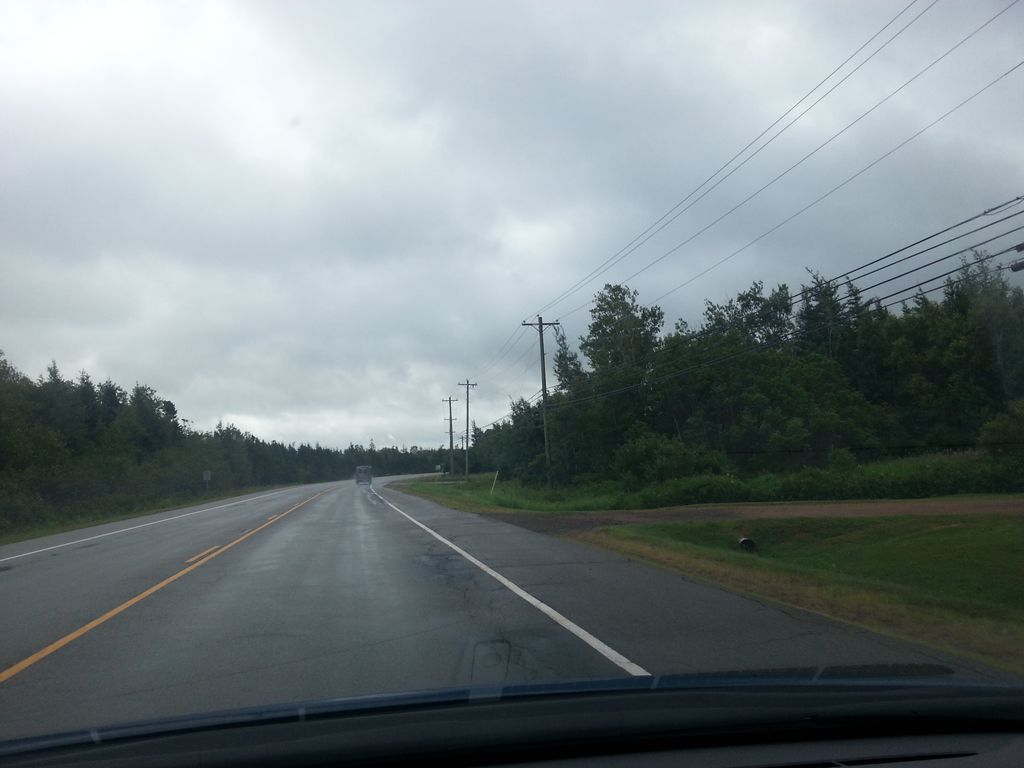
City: charlottetown